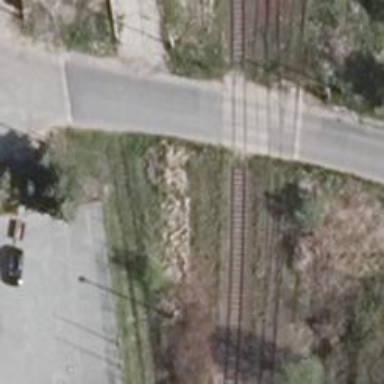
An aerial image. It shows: Abandoned railway.